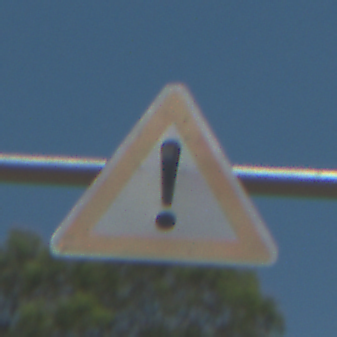
Verkehrszeichen: Gefahrenstelle
Umgebung: Outdoor, Nature
Tageszeit: Midday
Wetter: Clear
Licht: Natural
Jahreszeit: NotSpecified
Kontrast: HighContrast